Interaction volume radius: 5 \u00c5
Interaction volume height: 25 \u00c5
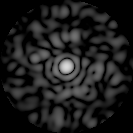
Disorder parameter: 0.8621